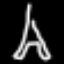
Label: The Eiffel Tower